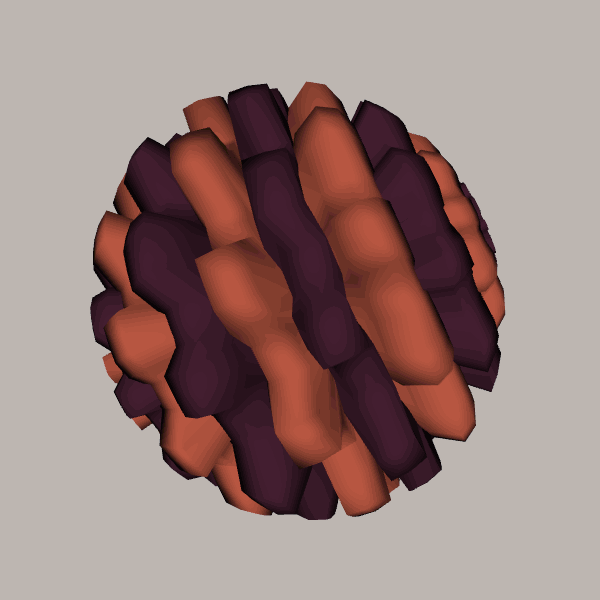
Background: light